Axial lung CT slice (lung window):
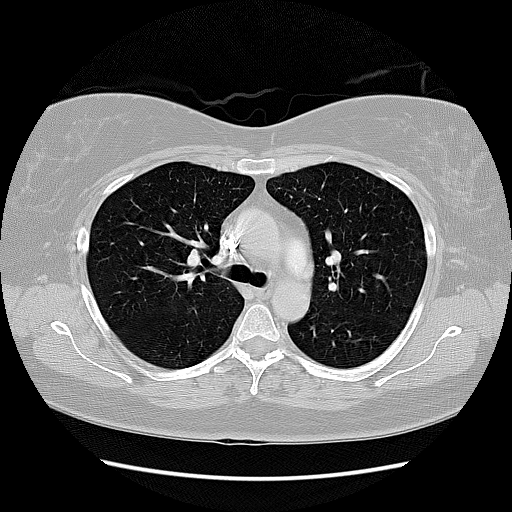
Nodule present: no